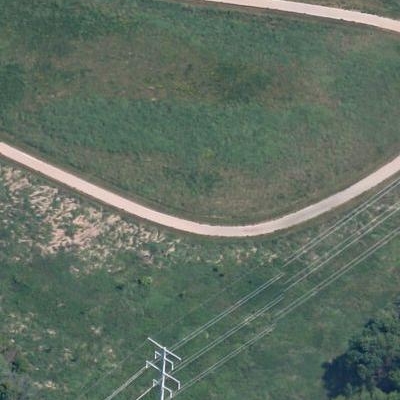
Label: Grass